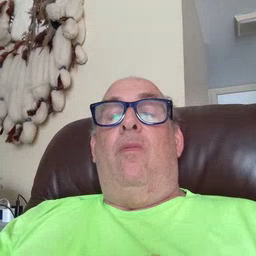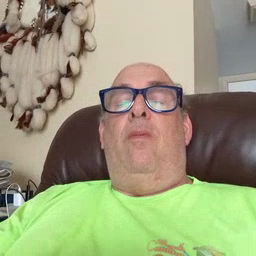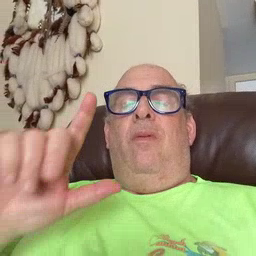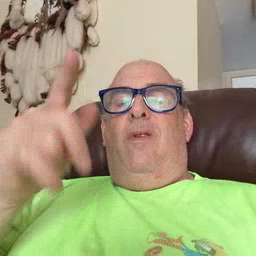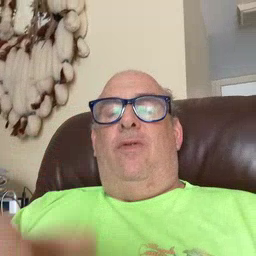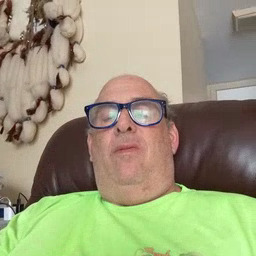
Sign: later